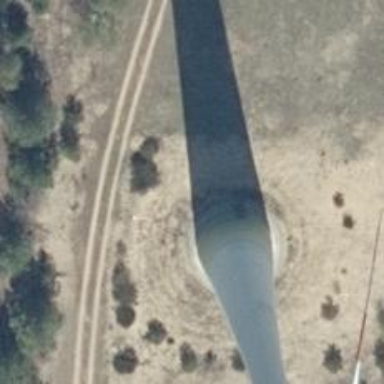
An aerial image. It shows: Wind generator is in the picture.